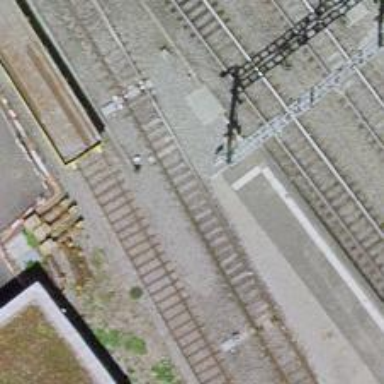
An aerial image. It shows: Single-track spur railway line.